Aerial crown-view tile of a tropical tree (Barro Colorado Island, Panama), acquired 20250818:
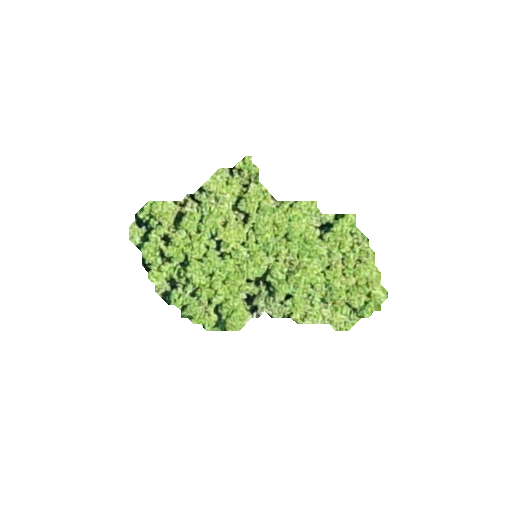
Species: Prioria copaifera
GBIF accepted scientific name: Prioria copaifera
Crown area: 40.874 m²